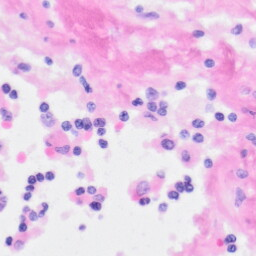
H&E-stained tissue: Kidney